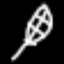
Label: leaf